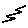
Label: zigzag